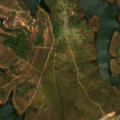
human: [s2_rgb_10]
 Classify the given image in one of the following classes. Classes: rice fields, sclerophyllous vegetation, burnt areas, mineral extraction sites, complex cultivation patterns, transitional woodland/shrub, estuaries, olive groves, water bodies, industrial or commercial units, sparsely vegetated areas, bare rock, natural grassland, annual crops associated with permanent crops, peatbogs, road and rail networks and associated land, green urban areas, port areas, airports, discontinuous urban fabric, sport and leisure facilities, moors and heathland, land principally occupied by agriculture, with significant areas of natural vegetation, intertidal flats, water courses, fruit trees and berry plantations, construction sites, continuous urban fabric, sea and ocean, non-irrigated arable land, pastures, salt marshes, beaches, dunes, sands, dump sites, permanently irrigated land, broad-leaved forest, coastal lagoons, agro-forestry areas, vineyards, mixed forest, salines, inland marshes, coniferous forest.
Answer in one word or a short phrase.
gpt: continuous urban fabric